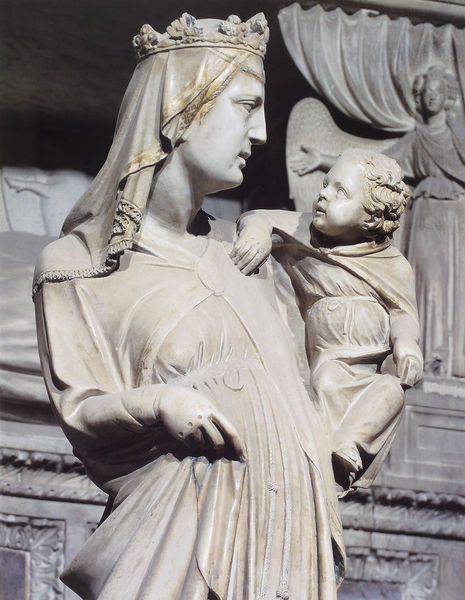
Titel: Madonna mit Kind
Künstler: Giovanni Pisano
Standort: Padua, Arenakapelle (EU - I - Venetien)
Schlagwörter: flügel, hand, umhang, frau, kleid, profil, blick, schleier, ornament, arm, falten, stein, vorhang, kirche, figur, gewand, gold, mantel, kind, mutter, krone, locken, engel, skulptur, statue, baby, falte, detail, plastik, junge, foto, knabe, kleinkind, jesus, detaill, adlige, königin, maria, madonna, staue, kid, jesuskind, sarkophag, esusmadonna, manonna